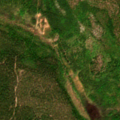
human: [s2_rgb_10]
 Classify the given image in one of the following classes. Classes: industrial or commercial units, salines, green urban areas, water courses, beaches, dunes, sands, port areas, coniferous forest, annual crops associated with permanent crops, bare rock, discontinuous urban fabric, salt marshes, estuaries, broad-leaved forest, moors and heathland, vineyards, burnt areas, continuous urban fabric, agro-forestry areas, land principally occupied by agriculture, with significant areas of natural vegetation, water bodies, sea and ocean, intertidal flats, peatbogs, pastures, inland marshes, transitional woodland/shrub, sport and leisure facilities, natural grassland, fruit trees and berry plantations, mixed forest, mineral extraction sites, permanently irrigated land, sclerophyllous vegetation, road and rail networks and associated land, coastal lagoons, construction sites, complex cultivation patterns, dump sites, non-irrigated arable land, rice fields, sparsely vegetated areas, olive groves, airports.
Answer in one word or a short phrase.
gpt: coniferous forest